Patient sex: F
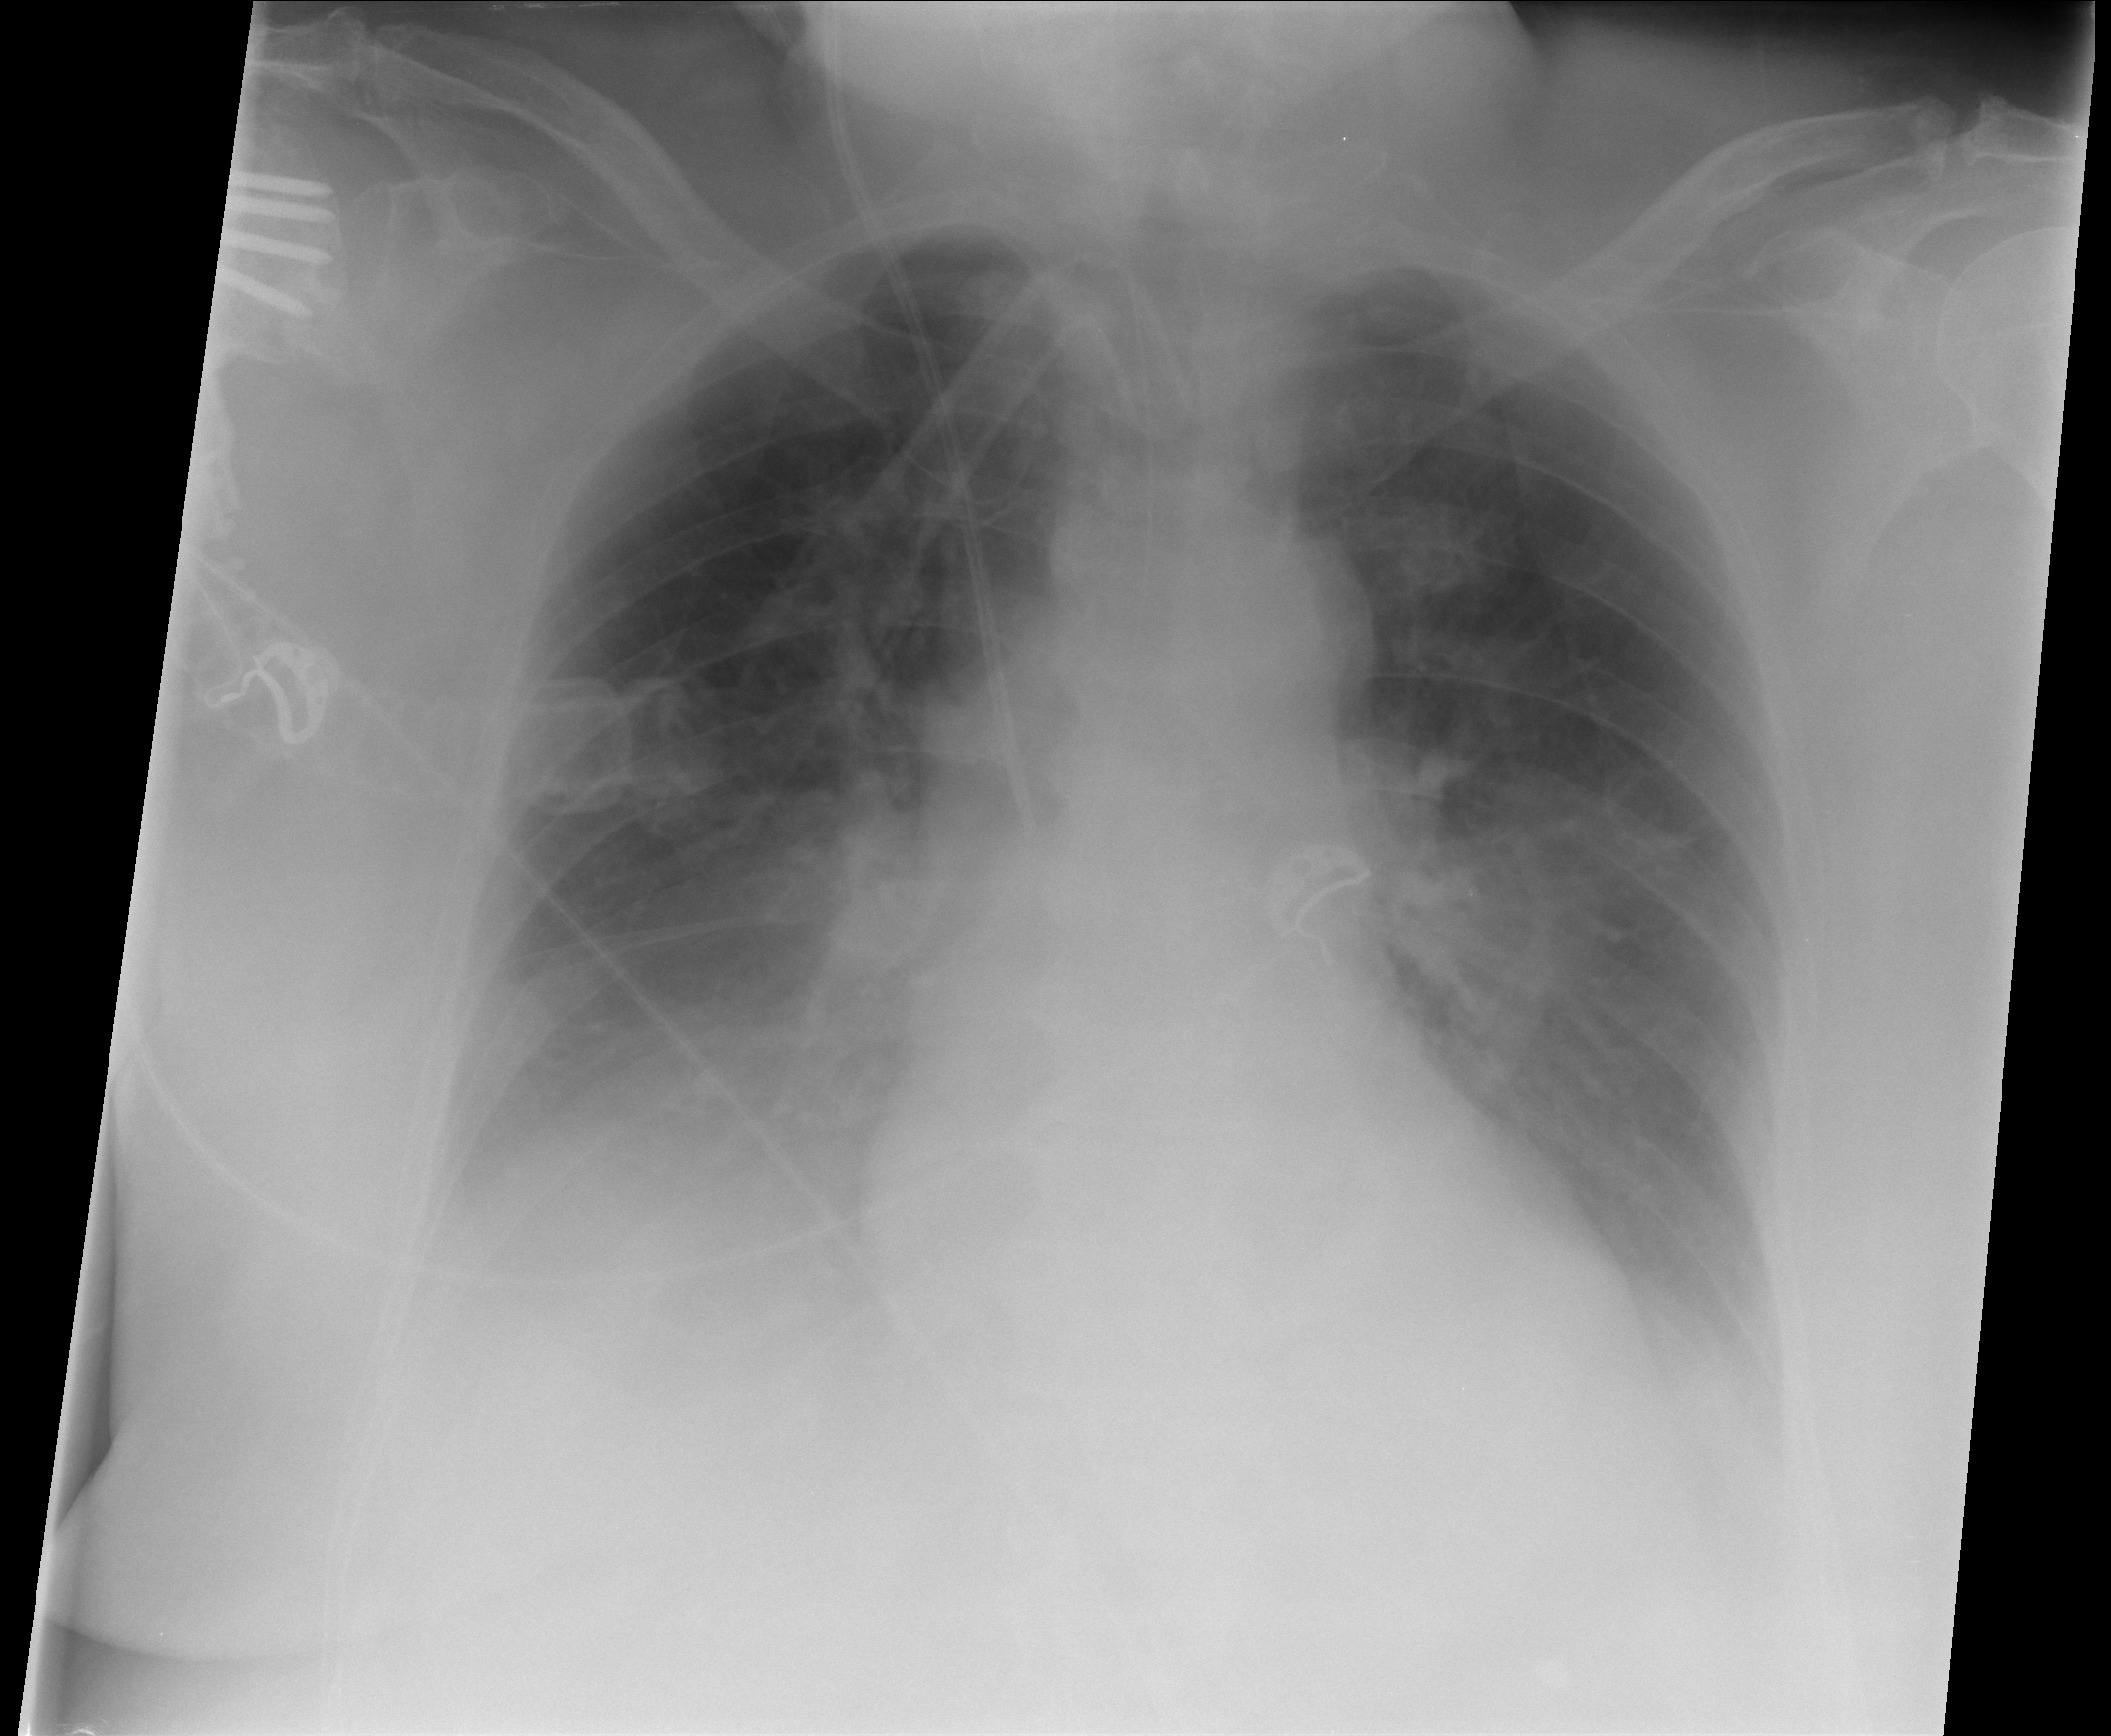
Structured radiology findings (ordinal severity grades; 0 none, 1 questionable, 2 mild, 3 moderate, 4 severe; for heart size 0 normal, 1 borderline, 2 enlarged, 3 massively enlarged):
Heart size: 2
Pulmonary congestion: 2
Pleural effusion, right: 3
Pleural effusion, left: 2
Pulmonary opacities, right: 1
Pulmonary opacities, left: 0
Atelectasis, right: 3
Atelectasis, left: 2